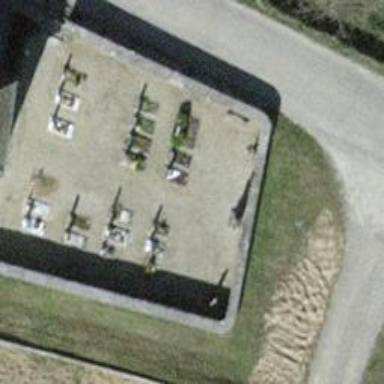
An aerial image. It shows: Historic wayside cross.